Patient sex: M
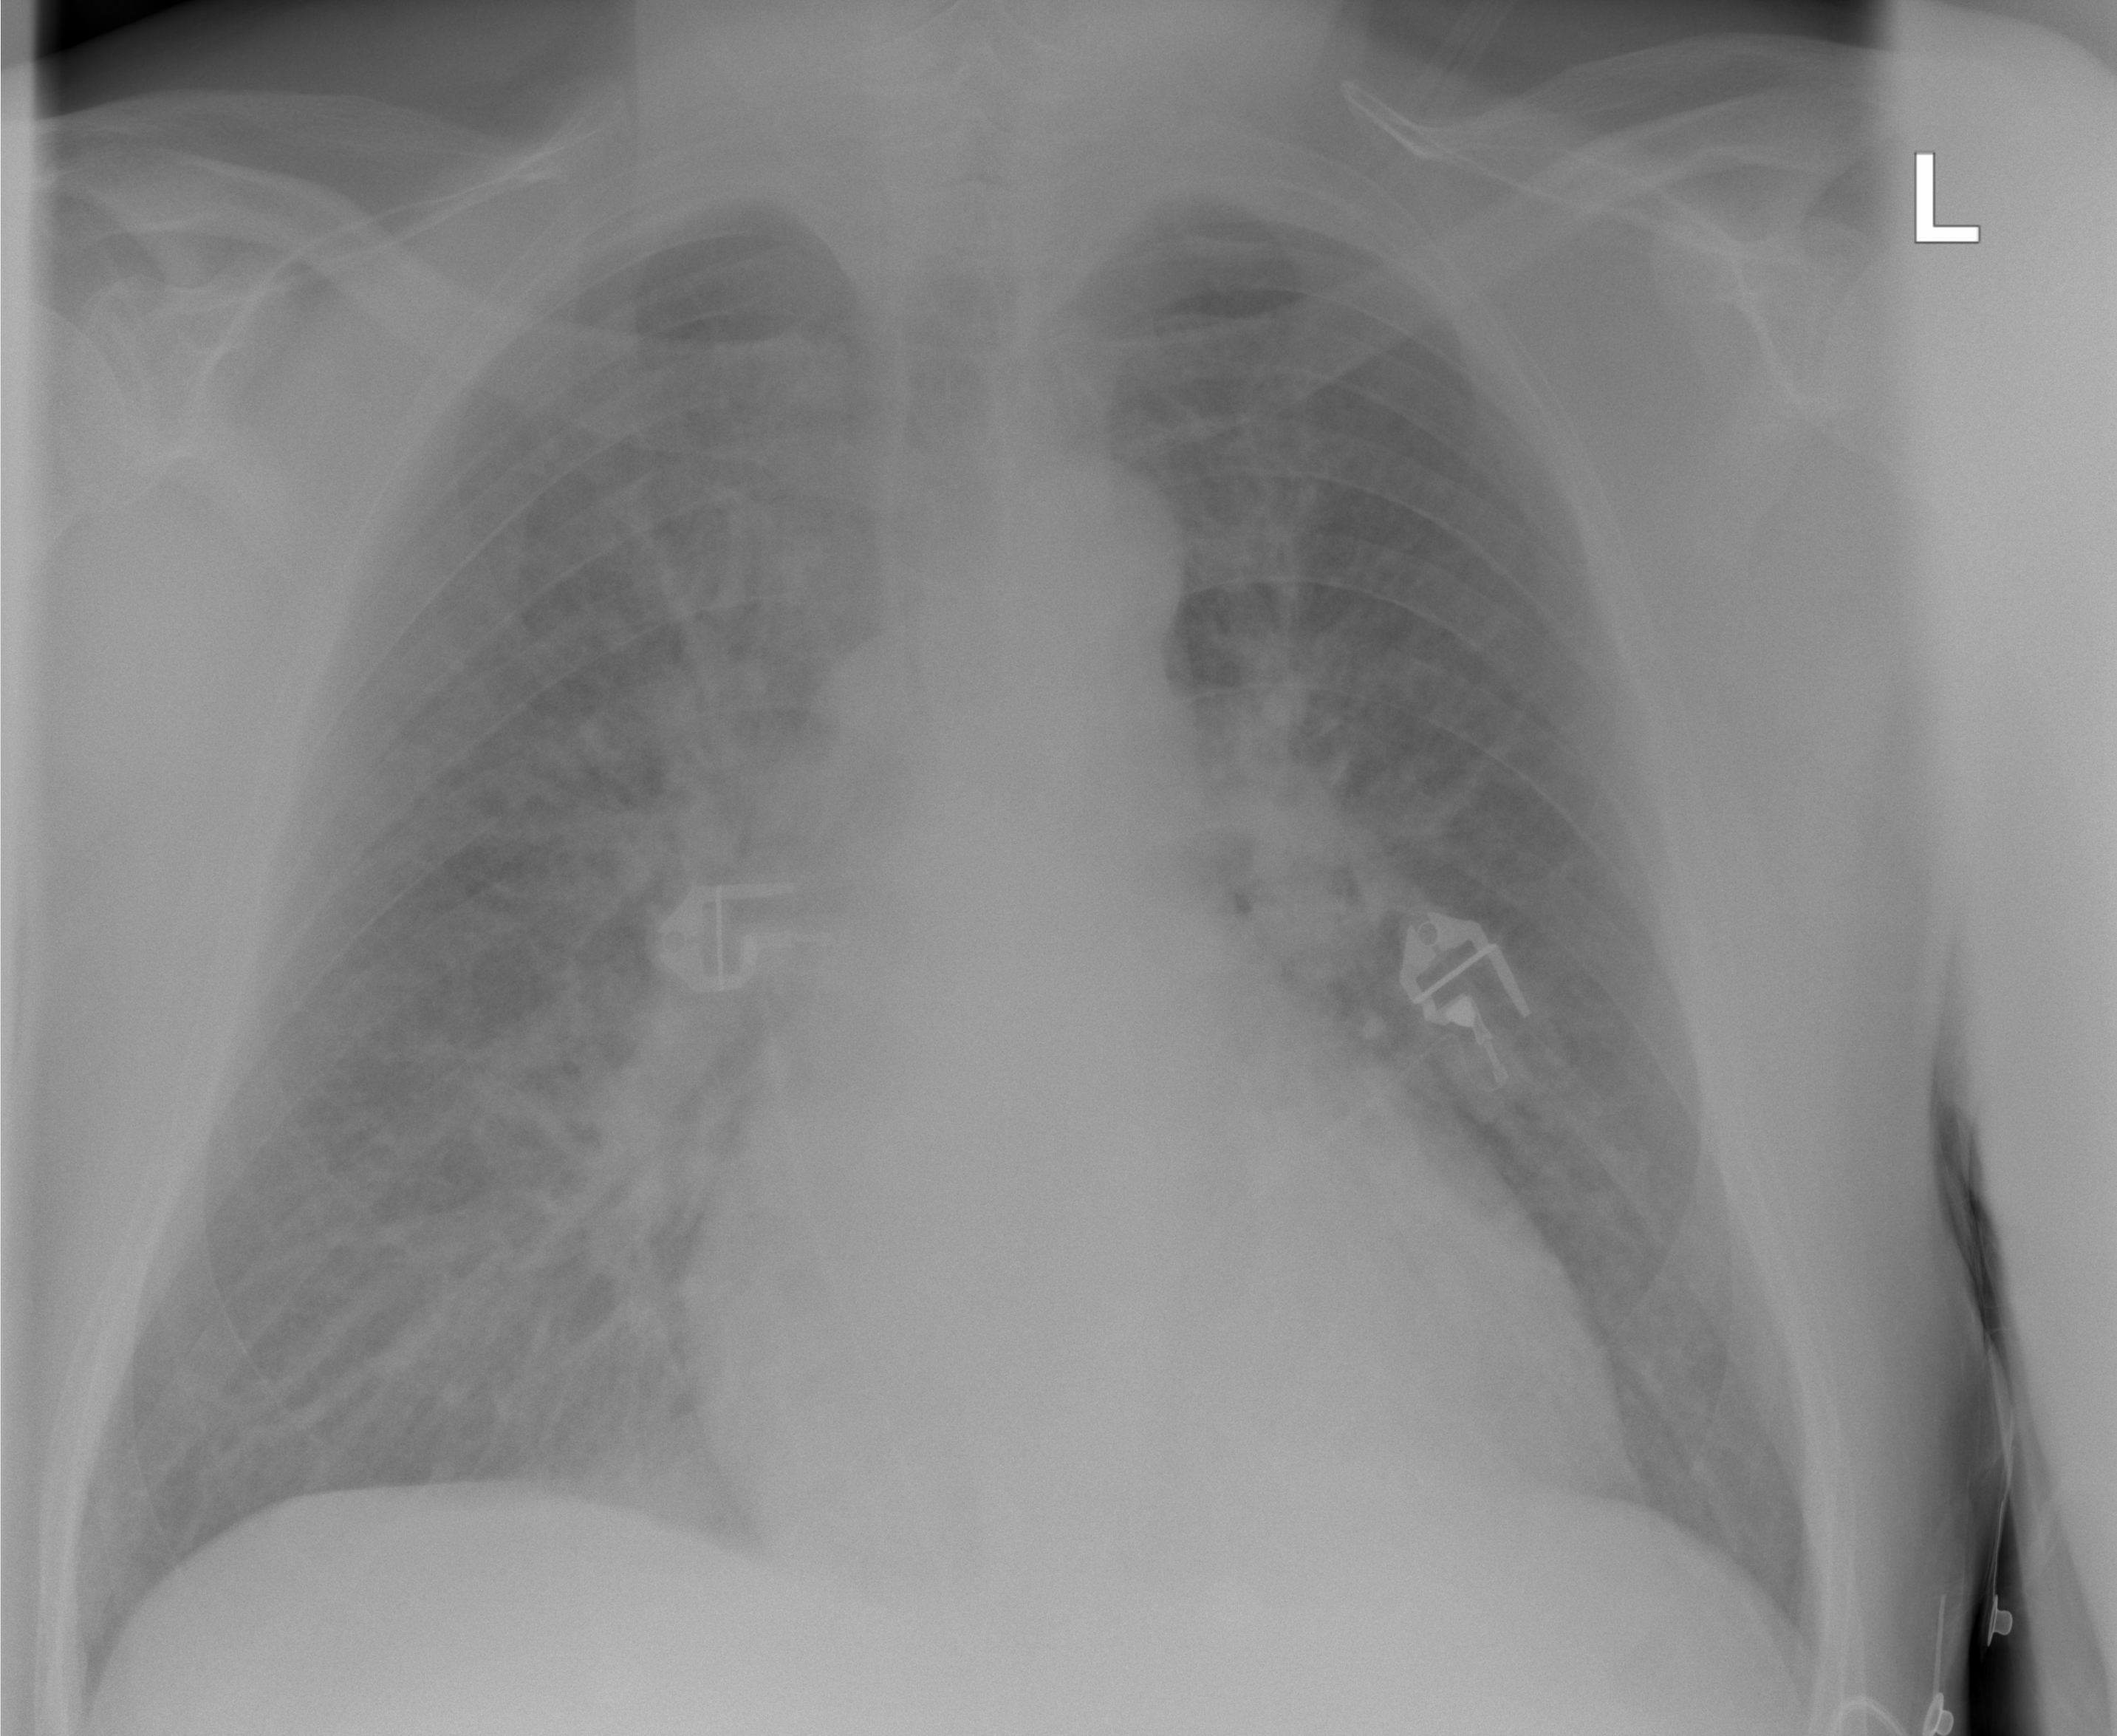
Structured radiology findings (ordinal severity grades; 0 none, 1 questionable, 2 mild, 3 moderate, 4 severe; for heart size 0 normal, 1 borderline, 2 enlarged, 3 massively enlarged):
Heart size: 2
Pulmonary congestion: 3
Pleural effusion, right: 2
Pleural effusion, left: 2
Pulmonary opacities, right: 2
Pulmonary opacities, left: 2
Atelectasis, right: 2
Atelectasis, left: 2